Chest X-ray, PA view. Patient: 73 years old, sex M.
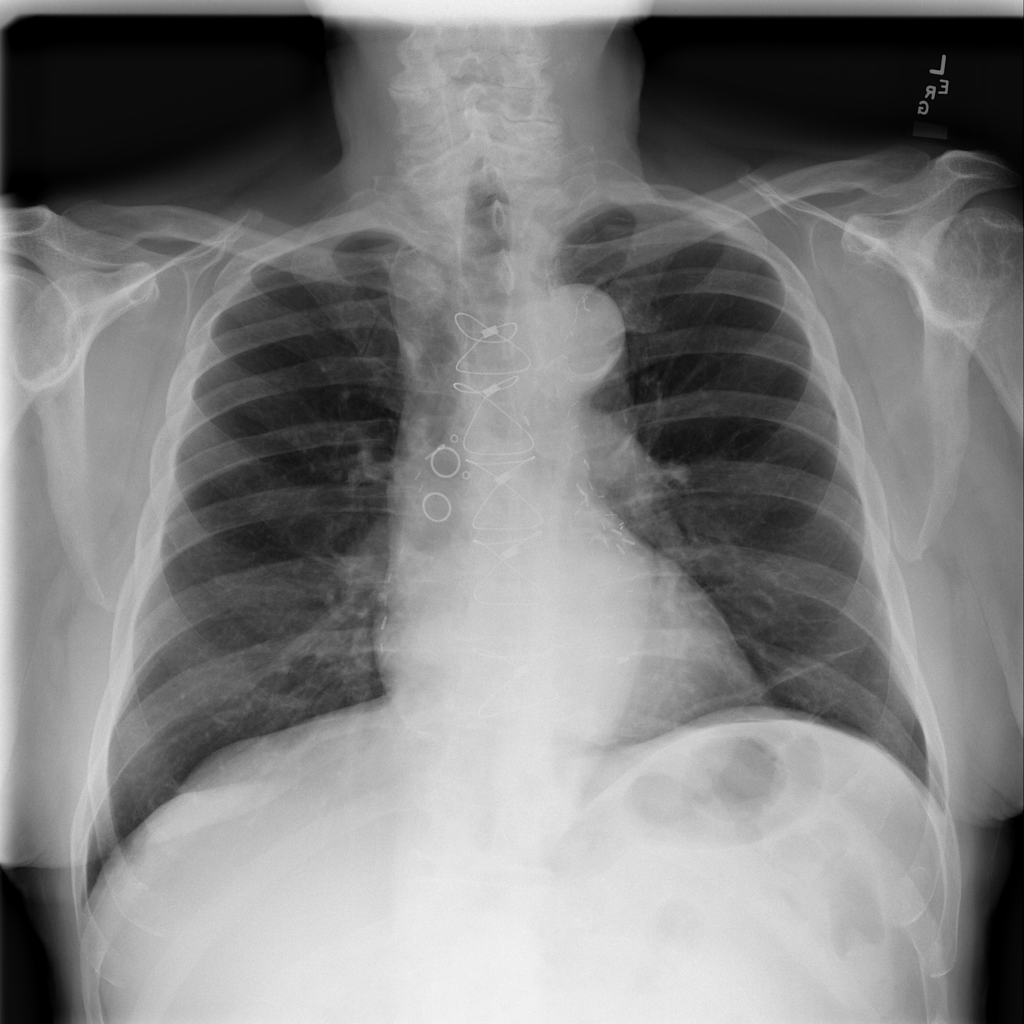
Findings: Atelectasis, Fibrosis